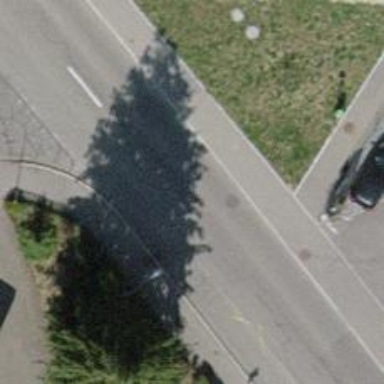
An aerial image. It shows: Tertiary road with asphalt surface and sidewalks on both sides.